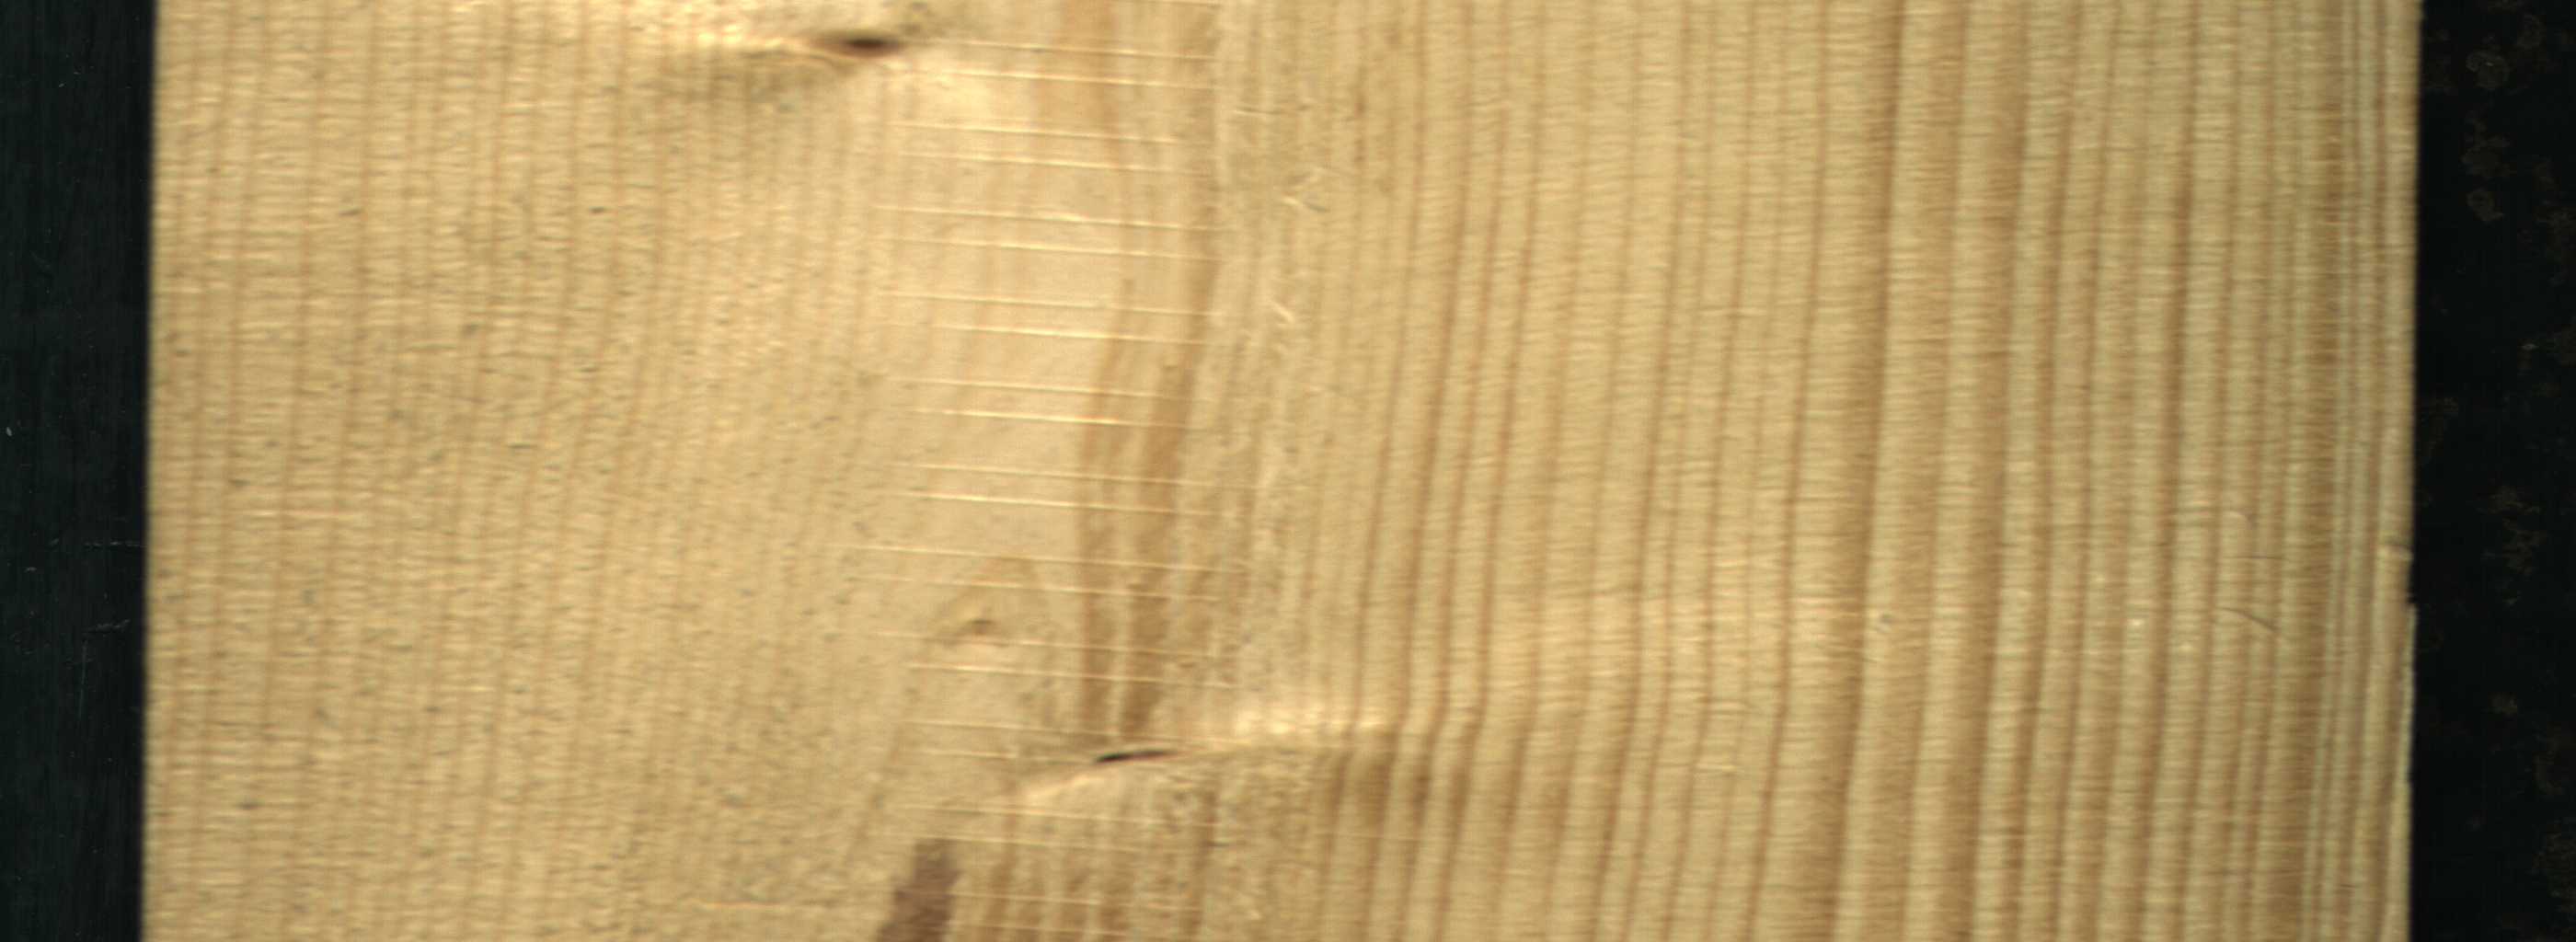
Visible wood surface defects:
Marrow
Live_Knot
Live_Knot